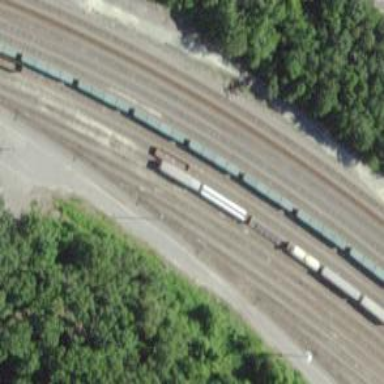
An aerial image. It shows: Railway yard used for servicing trains.